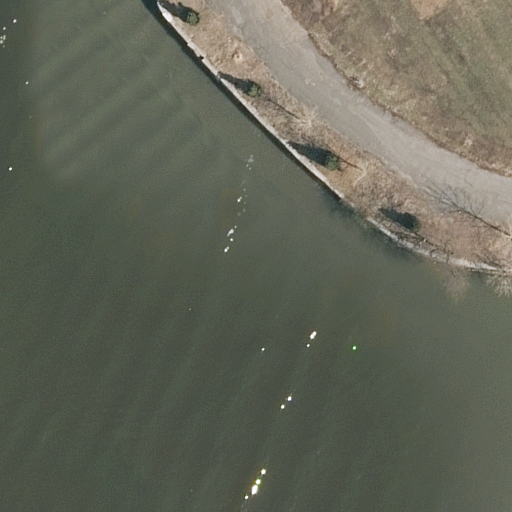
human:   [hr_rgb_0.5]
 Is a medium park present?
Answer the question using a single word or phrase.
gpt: no

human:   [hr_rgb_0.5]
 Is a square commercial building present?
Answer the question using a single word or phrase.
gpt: no

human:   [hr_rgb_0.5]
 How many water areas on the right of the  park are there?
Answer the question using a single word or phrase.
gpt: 0

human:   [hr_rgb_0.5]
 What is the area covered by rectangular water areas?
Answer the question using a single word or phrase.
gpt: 0m2

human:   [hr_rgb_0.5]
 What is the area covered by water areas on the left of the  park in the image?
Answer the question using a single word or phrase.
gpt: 8174m2

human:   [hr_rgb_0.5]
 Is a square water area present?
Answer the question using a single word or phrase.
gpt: no

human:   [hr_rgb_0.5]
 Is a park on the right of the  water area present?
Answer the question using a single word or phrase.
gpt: yes

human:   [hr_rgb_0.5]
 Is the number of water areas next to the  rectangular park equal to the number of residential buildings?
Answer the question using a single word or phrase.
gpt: no

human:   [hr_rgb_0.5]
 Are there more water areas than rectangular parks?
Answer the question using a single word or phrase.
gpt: no

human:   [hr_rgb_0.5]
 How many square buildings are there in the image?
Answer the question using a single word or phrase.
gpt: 0

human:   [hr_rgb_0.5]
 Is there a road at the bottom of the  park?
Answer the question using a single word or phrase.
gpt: yes

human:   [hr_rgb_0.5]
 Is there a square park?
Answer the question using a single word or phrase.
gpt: no

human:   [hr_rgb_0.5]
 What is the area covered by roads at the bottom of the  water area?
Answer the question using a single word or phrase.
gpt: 0m2

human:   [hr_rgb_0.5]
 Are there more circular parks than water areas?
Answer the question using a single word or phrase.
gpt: no

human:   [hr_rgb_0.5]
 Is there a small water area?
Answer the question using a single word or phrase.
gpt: no

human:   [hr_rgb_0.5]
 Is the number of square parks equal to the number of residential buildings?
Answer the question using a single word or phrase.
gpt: yes

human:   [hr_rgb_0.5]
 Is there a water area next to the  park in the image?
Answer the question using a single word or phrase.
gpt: yes

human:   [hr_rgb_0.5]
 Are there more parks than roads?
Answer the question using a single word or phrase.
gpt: no

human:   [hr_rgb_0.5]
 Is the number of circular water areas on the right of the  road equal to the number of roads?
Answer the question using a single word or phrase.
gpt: no

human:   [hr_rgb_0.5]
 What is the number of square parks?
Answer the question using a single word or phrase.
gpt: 0

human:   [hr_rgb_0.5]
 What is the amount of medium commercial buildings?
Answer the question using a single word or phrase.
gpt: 0

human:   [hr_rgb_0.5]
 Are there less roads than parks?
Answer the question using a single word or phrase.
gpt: no

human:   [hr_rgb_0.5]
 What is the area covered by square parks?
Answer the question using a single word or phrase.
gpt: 0m2

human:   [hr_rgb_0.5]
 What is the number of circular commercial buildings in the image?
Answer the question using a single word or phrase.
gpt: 0

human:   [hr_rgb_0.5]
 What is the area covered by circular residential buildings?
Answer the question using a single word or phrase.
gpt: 0m2

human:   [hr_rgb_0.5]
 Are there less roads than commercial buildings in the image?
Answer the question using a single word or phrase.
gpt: no

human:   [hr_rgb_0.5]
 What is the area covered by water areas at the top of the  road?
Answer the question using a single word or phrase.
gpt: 0m2

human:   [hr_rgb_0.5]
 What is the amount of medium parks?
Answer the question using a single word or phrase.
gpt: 0

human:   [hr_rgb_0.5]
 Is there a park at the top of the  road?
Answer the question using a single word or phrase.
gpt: yes

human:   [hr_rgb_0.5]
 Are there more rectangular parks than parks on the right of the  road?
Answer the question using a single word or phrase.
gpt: no

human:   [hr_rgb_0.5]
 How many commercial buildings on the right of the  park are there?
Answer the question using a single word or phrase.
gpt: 0

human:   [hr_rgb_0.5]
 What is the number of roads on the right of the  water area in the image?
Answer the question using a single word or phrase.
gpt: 1

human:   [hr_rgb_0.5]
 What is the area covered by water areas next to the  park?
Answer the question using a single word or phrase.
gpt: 8174m2

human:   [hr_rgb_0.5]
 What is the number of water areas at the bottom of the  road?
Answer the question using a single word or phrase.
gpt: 0

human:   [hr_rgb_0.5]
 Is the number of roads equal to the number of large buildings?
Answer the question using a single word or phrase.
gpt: no

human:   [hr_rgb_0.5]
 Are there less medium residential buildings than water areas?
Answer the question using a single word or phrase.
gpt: yes